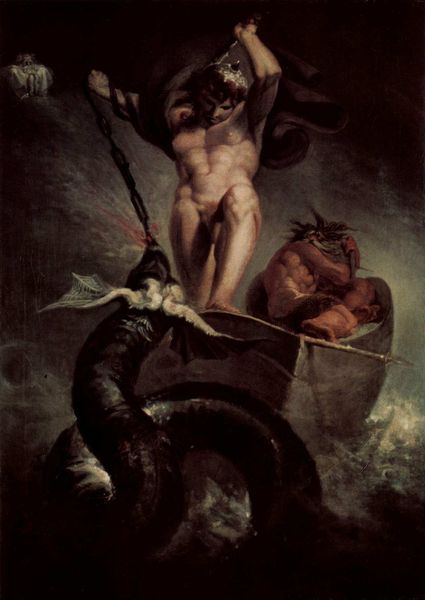
Titel: Der Kampf des Thor mit der Schlange des Midgard
Künstler: Johann Heinrich Füssli
Standort: London
Institution: Royal Academy of Arts
Schlagwörter: akt, dunkel, flügel, gemälde, gewitter, gott, held, himmel, kampf, kämpfer, körper, mann, meer, nackt, schatten, umhang, wasser, weiß, see, braun, grau, hell, holz, licht, männer, nacht, schwarz, rot, tier, tuch, herren, malerei, jacke, rahmen, stehen, tod, bild, herr, öl, wind, dunkelheit, figur, gewand, mantel, schnur, gewänder, krone, ohren, boot, kahn, paddel, gischt, schiff, welle, wellen, kauern, kette, rand, romantik, angst, flut, orkan, sturm, unwetter, wogen, lanze, kraft, muskeln, glanz, glänzend, knie, oberkörper, ozean, penis, blut, hacken, nakt, traum, gefahr, schwert, furcht, schlange, leinwand, helm, mythologie, kämpfen, christus, jesus, stark, fabelwesen, speer, deckengemälde, töten, hörner, geflügelt, erzengel, ungeheuer, drachen, drache, georg, heiliger georg, legende, monster, untier, wurm, lindwurm, seeschlange, seeungeheuer, bestie, dunkeö, mansch, ungeheur, mut, harpune, hl georg, furch, gefahrt, boo, ankerkette, herrn, seeungeheur, us, speet, düster kampf schiff nacktheit wasser